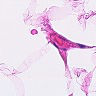
Metastatic tissue present: no